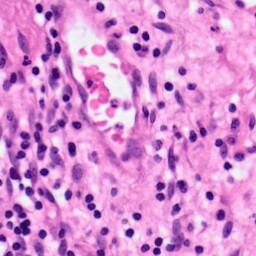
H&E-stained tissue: Pancreatic